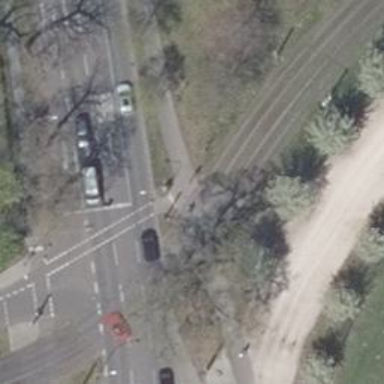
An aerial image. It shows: Tram crossing with traffic signals.